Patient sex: M
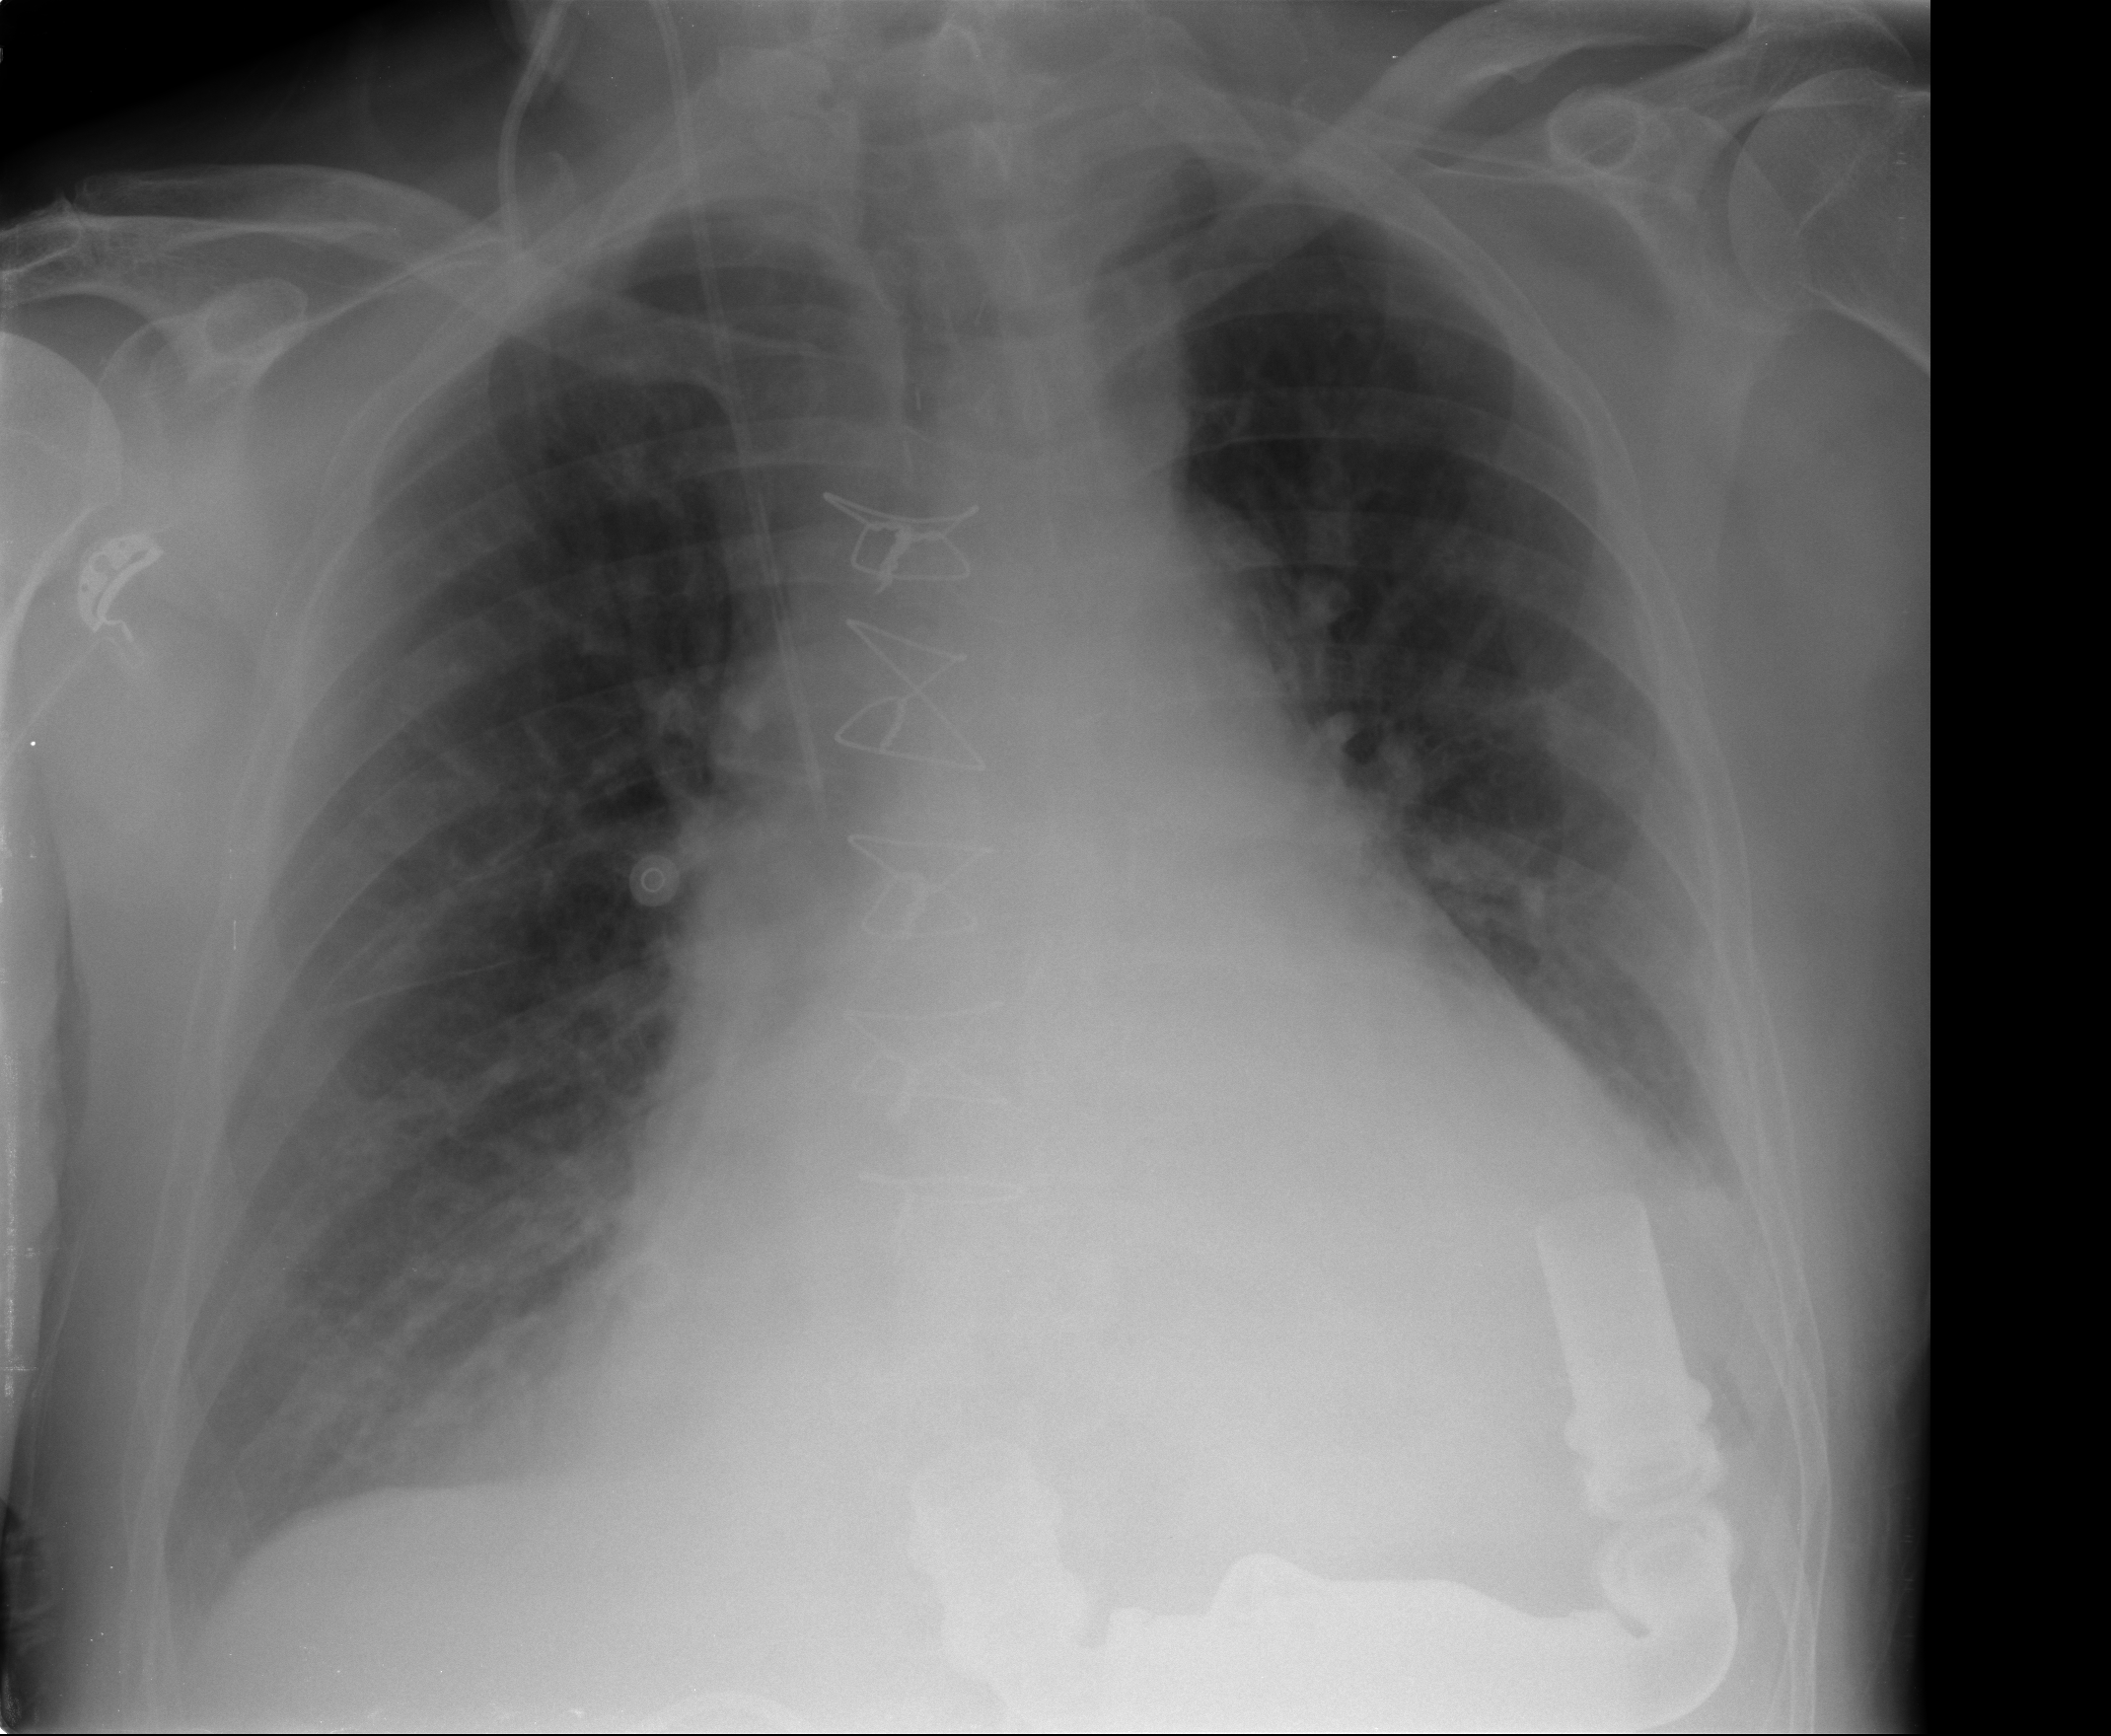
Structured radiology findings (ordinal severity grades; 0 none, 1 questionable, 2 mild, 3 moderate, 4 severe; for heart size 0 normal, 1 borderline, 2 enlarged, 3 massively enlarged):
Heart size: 3
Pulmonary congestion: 1
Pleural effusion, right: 1
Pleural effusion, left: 1
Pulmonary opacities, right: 0
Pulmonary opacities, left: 0
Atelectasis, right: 0
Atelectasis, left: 0